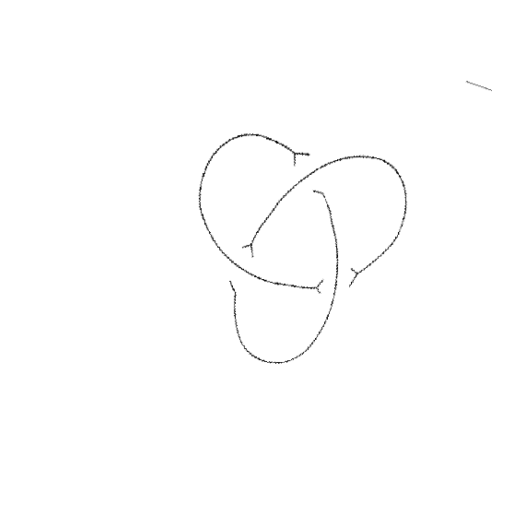
Crossing number: 3